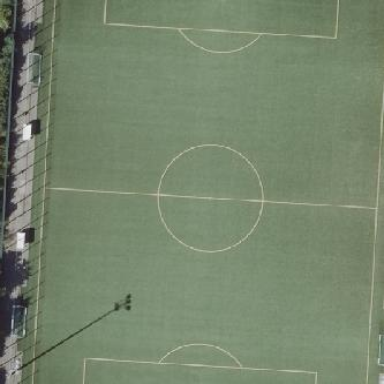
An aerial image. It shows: Artificial turf soccer pitch for leisure sport activities.